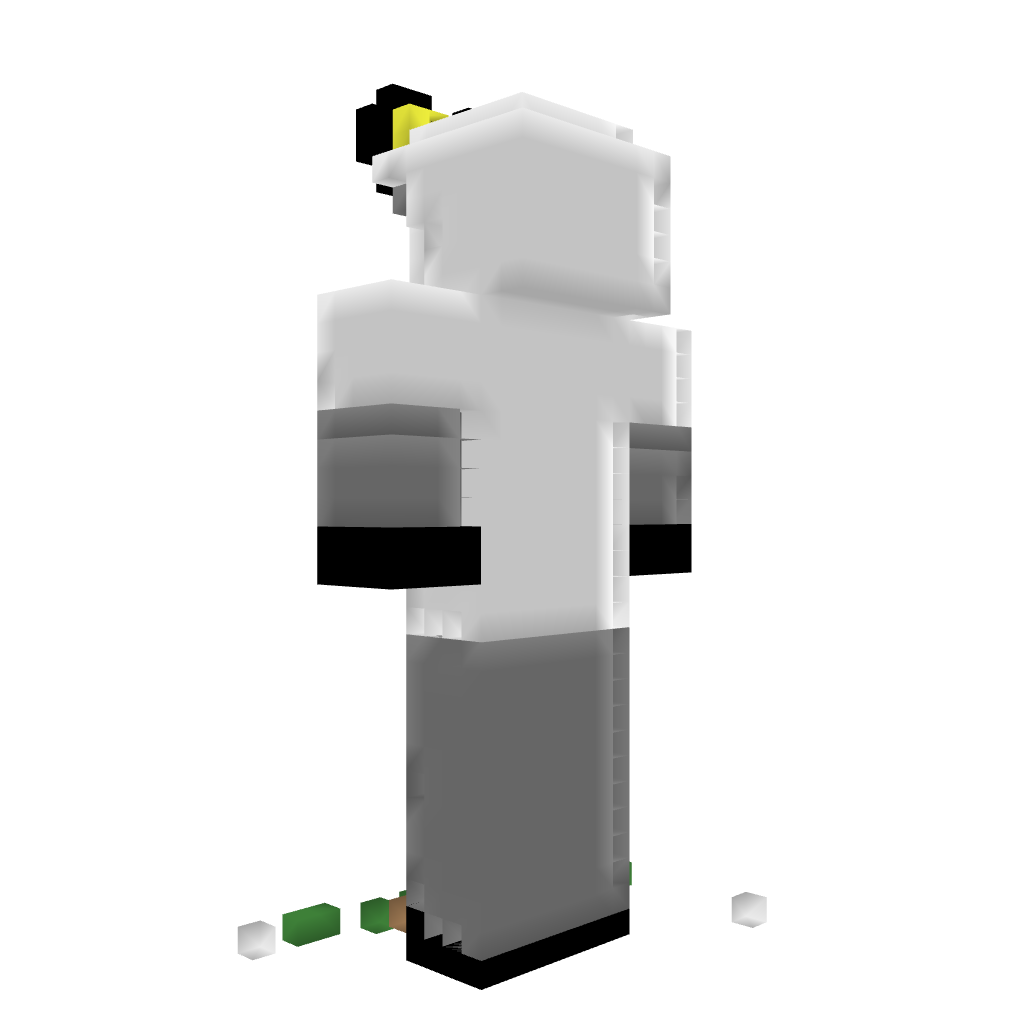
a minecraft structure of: Doctor Statue bad low quality